Question: I'd like to merge this ordinary png file:

with this gif animation:
<URL>
<URL>
I don't want to use css' position and Z-index, it messes up my images which are located in table cells.
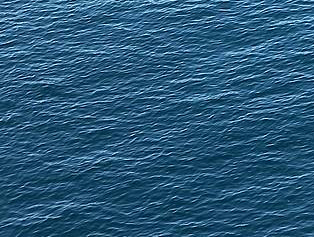
Answer: If you are looking to make gif image, try GIMP. Here are steps to make gif image with GIMP.
<URL>
Good Luck.